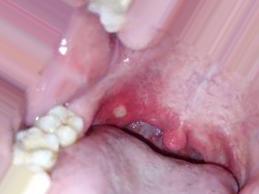
Condition: Mouth Ulcer